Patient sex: M
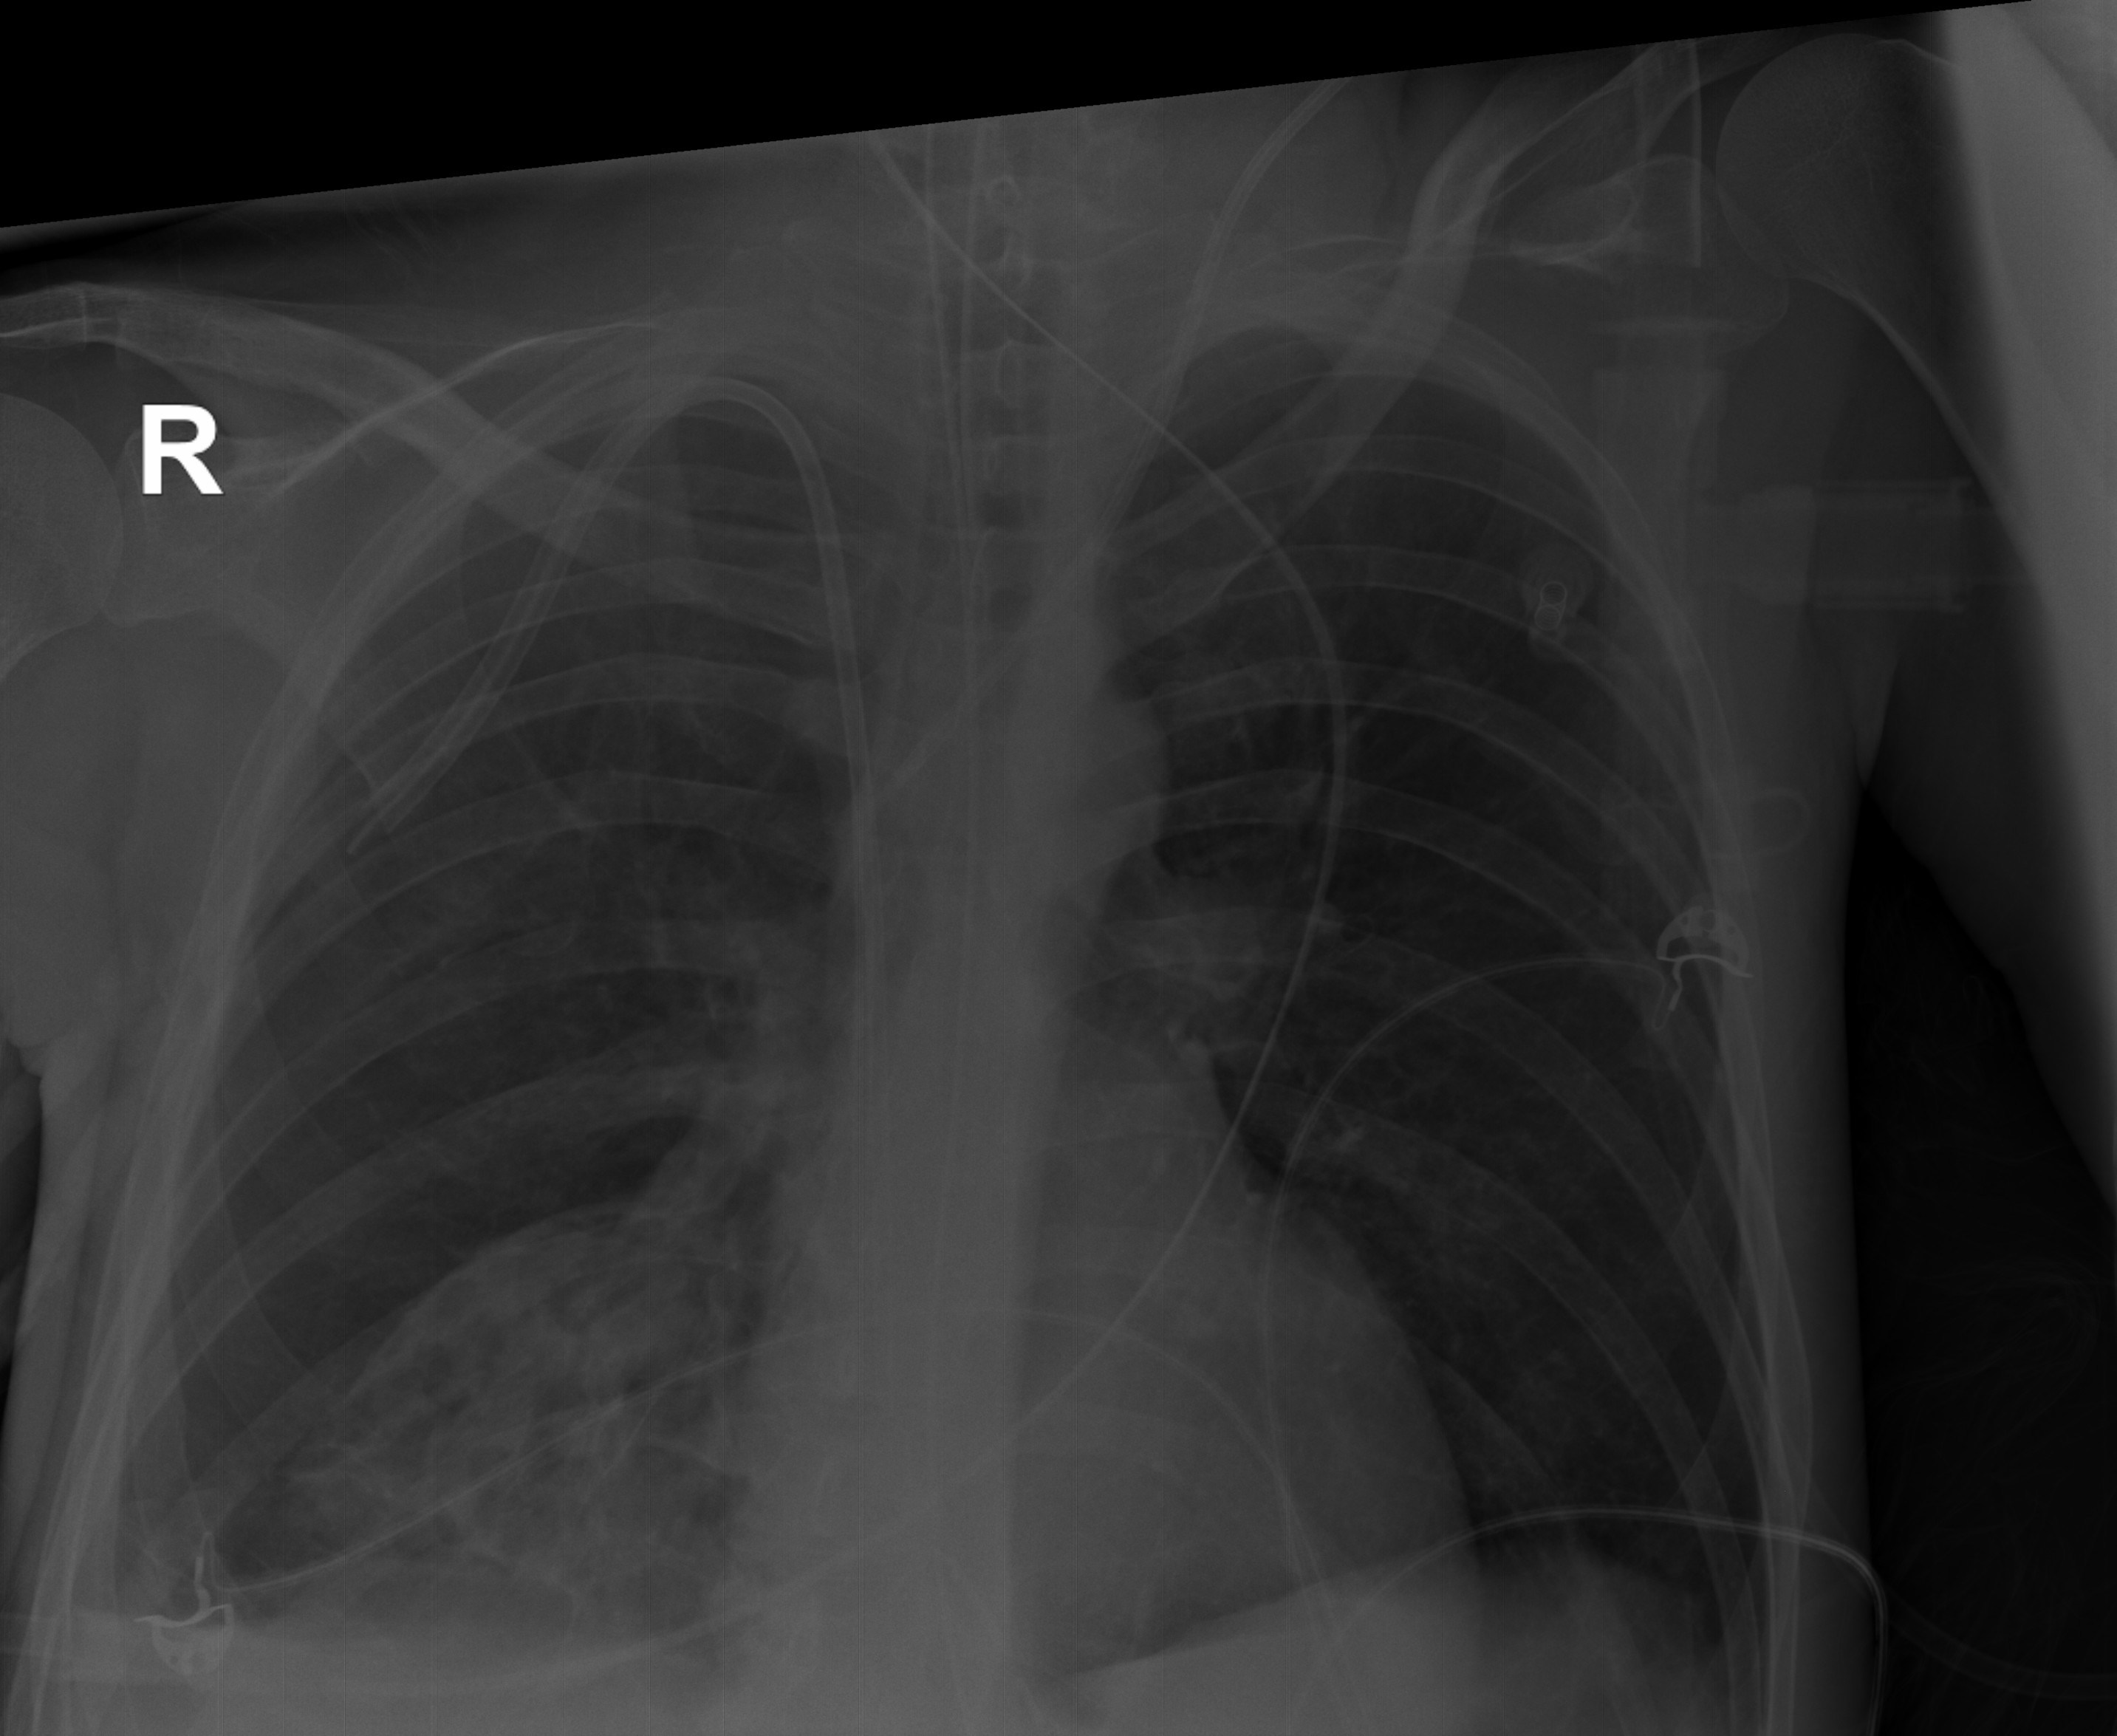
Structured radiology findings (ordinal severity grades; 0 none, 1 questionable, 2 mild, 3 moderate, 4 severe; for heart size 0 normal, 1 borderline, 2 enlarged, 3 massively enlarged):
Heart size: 0
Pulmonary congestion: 0
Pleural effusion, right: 2
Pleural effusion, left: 0
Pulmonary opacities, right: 0
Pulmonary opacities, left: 0
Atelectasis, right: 3
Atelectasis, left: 0